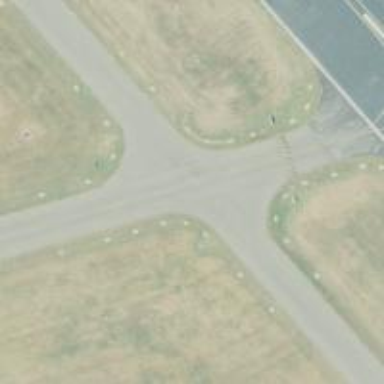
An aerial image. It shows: Image of taxiway at airport.